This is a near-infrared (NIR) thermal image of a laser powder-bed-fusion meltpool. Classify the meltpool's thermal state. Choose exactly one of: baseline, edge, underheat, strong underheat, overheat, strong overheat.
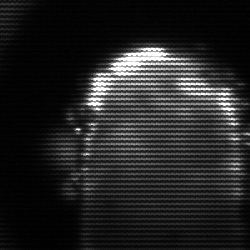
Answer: baseline